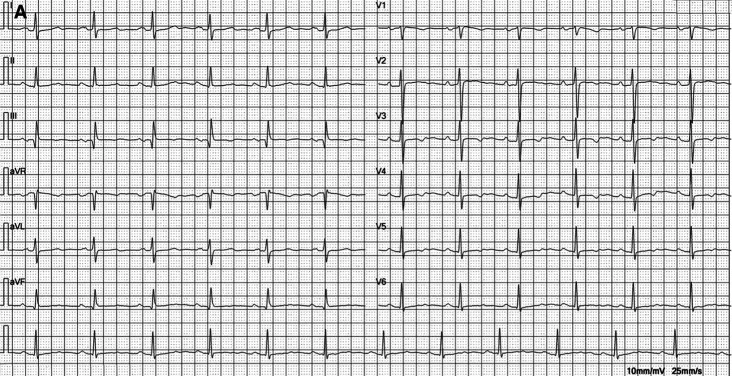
Electrocardiograms before amiodarone administration (2021.09.02), at the onset of organ damage (2023.08.13), and 1 week after discontinuation of the amiodarone (2023.08.21). (A) Electrocardiogram before amiodarone administration shows sinus rhythm with ST-T segment changes.
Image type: electrography (ekg)